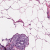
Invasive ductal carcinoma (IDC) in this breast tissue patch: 0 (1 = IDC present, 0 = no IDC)